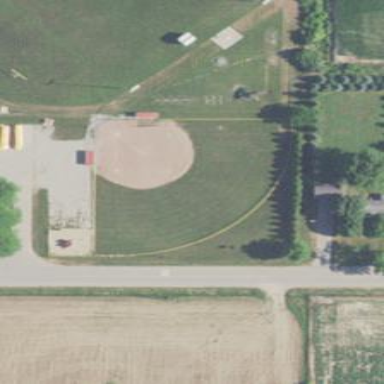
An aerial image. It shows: Baseball pitch for leisure and sports activities.